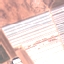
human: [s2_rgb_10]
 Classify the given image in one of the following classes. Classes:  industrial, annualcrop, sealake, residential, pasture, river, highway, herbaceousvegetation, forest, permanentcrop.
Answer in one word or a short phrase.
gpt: Industrial